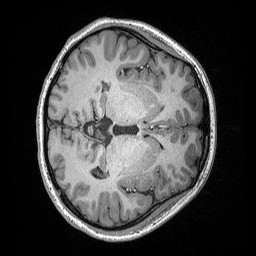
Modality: T1w
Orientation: axial
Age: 25
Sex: female